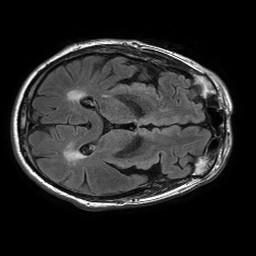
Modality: FLAIR
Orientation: axial
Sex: male
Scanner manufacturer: philips
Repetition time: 11 s
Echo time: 0.125 s